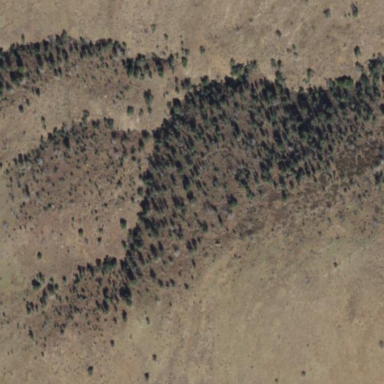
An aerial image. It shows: Evergreen woodland with needle-leaved trees.